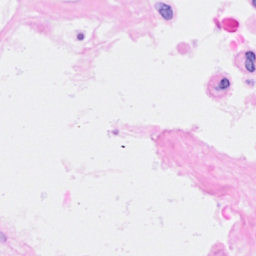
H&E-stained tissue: Breast